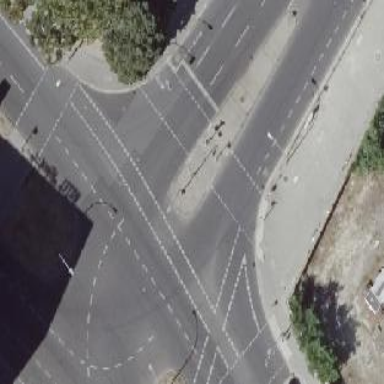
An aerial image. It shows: Traffic island used for traffic calming.